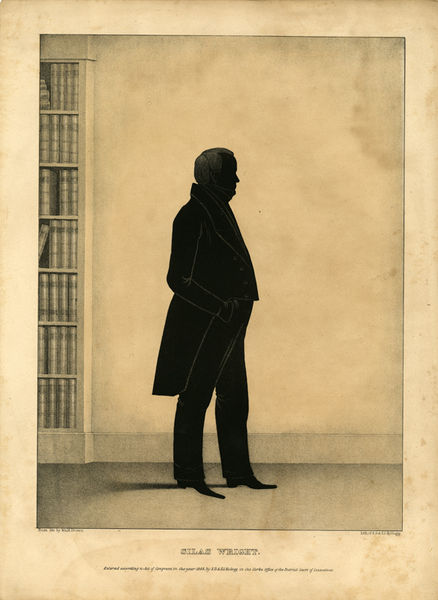
Titel: Silas Wright (Folio of Silhouettes of Famous Men)
Künstler: Edmund Burke Kellogg
Standort: Amherst (Massachusetts, USA)
Institution: Mead Art Museum, Amherst College
Schlagwörter: white, black, dark, hair, old, painting, portrait, room, wall, print, floor, hand, profile, man, head, feet, noble, stand, suit, coast, light, drawing, black and white, shadow, coat, etching, outline, sketch, old man, books, shelf, mann, pose, art, pocket, shoes, engraving, schatten, book, linear, paint, tan, page, library, silhouette, image, tailcoat, fat, bücher, grey hair, at, stance, guy, fat man, regal, bookcase, shelves, silah welgey, welgey, suck, coattails, bookshelf, sillohette, silas wright, silas, silohette, wright, door way